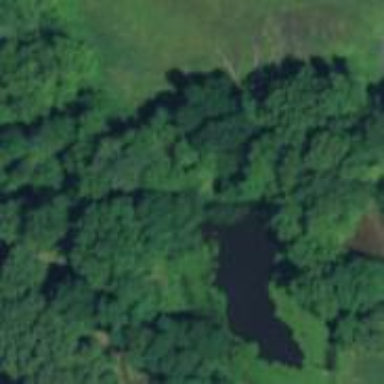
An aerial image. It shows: Pond surrounded by natural water.